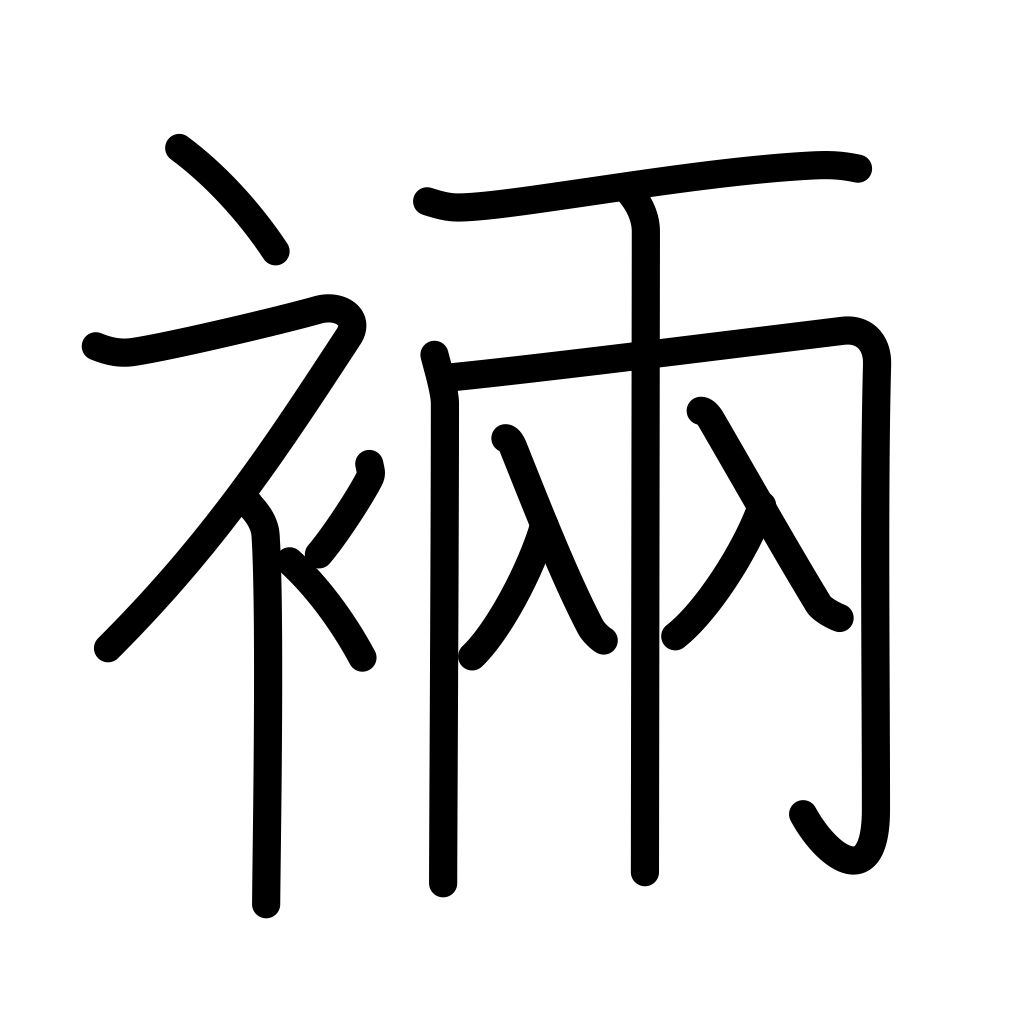
Meaning: ancient robe